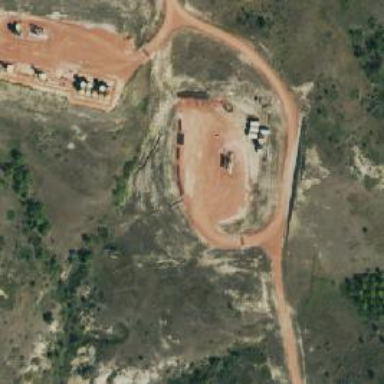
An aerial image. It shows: Petroleum well that is man-made.